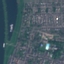
Label: Residential